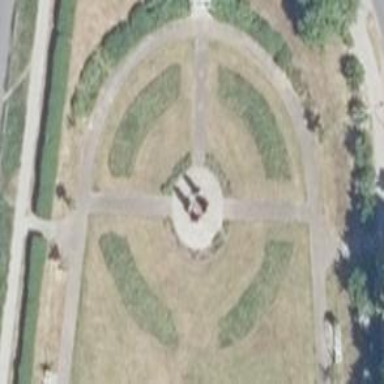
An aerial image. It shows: Historical war memorial.